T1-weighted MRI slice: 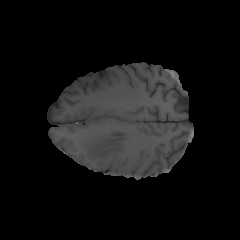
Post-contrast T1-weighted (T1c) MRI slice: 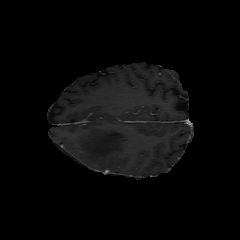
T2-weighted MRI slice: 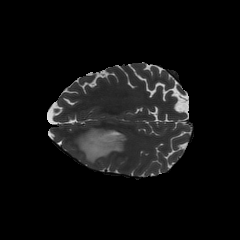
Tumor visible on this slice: yes